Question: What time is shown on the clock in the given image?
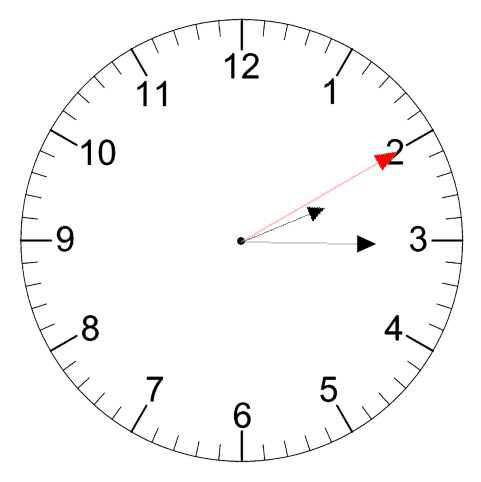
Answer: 02:15:10